Question: When I try to open file or folder in VsCode, Windows file dialog doesn't open. Instead, a box appears in the top-middle of VsCode to open file/folder.

How can I use Windows file dialog again?
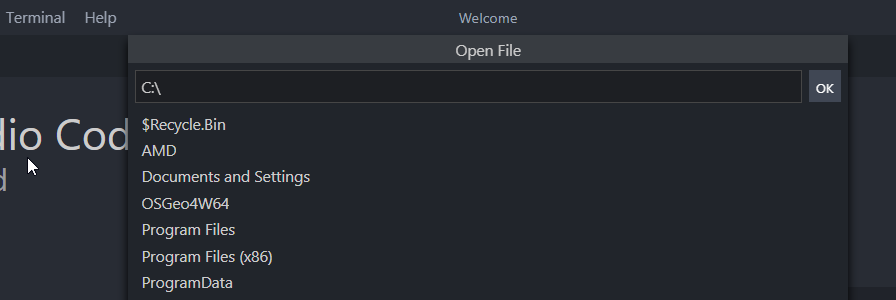
Answer: Windows file dialog is default to open file/folder. But somehow I changed it to simple one. If you want to use "Simple Dialog" you should add the following lines to 'settings.json':
'''
"files.simpleDialog.enable": true
'''
To get back Windows file dialog, remove that line or change 'true' to 'false'.